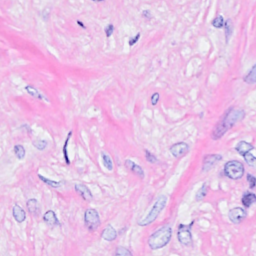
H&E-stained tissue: Breast